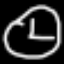
Label: clock